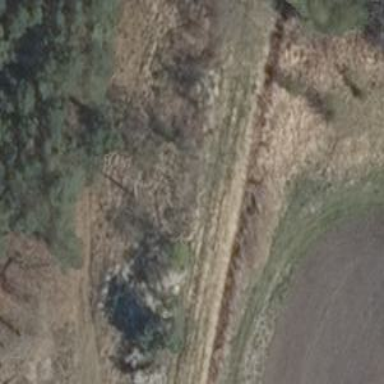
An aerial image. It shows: Minor power line.